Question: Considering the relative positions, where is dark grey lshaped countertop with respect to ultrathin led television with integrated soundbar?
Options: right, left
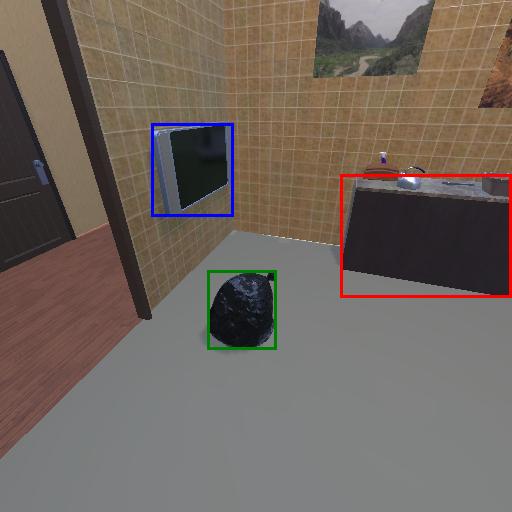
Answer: right